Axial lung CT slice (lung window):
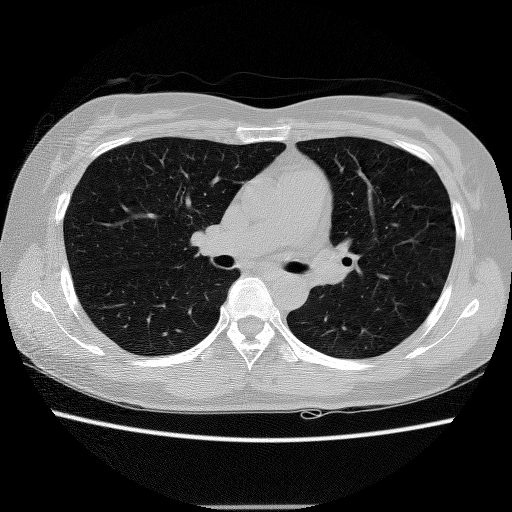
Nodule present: no